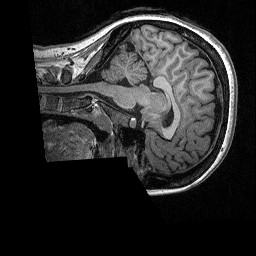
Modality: T1w
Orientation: sagittal
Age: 26
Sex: female
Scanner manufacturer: siemens
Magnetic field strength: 3 T
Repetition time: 2.3 s
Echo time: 0.00298 s